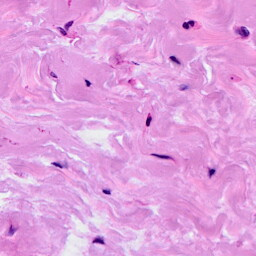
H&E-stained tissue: Breast